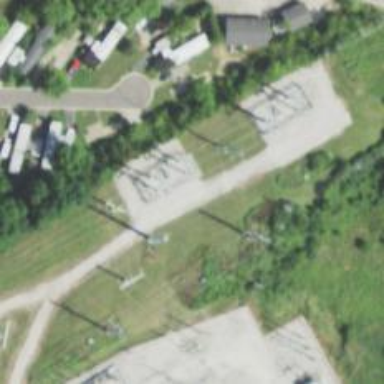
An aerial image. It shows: Switch used for power control.